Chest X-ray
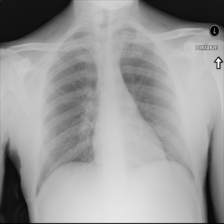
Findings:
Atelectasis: negative
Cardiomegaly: negative
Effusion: negative
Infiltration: negative
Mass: negative
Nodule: negative
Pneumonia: negative
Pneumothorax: negative
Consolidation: negative
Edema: negative
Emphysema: negative
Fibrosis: negative
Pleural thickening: negative
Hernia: negative